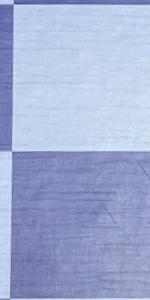
Label: Empty